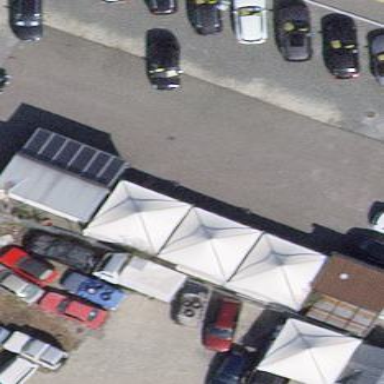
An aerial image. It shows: Building housing car shop.